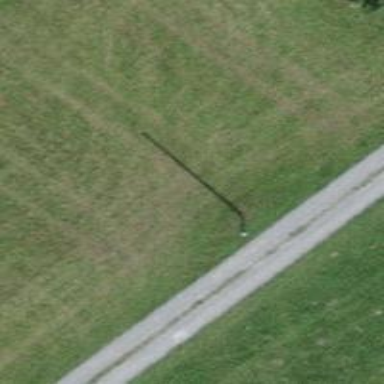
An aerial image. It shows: Utility pole in the area.